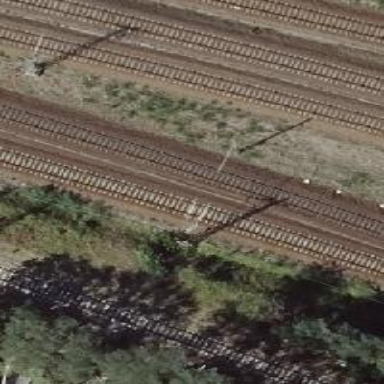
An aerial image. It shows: Railway milestone with catenary mast.